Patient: sex F, age 36
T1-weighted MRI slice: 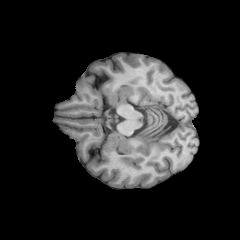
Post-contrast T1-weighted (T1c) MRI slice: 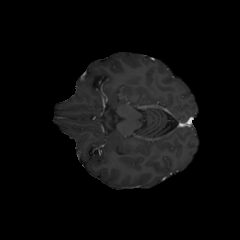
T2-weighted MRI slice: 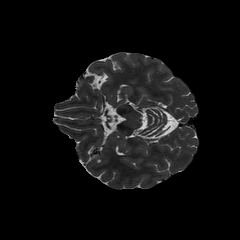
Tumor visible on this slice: no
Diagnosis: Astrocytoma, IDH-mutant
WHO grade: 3